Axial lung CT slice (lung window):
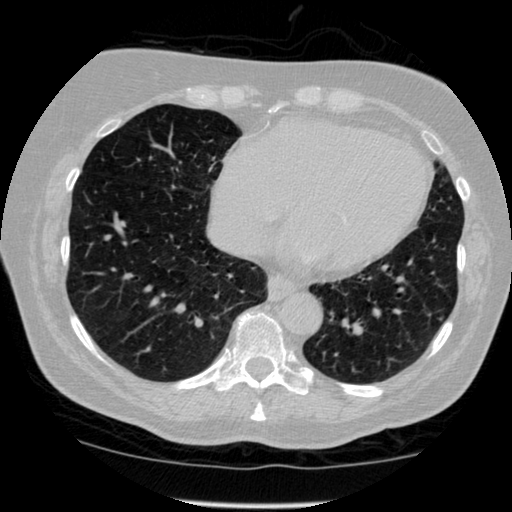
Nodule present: no